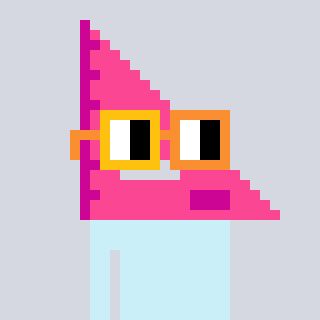
a pixel art character with square yellow and orange glasses, a squadron ruler-shaped head and a gunk-colored body on a cool background